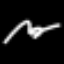
Label: squiggle